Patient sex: F
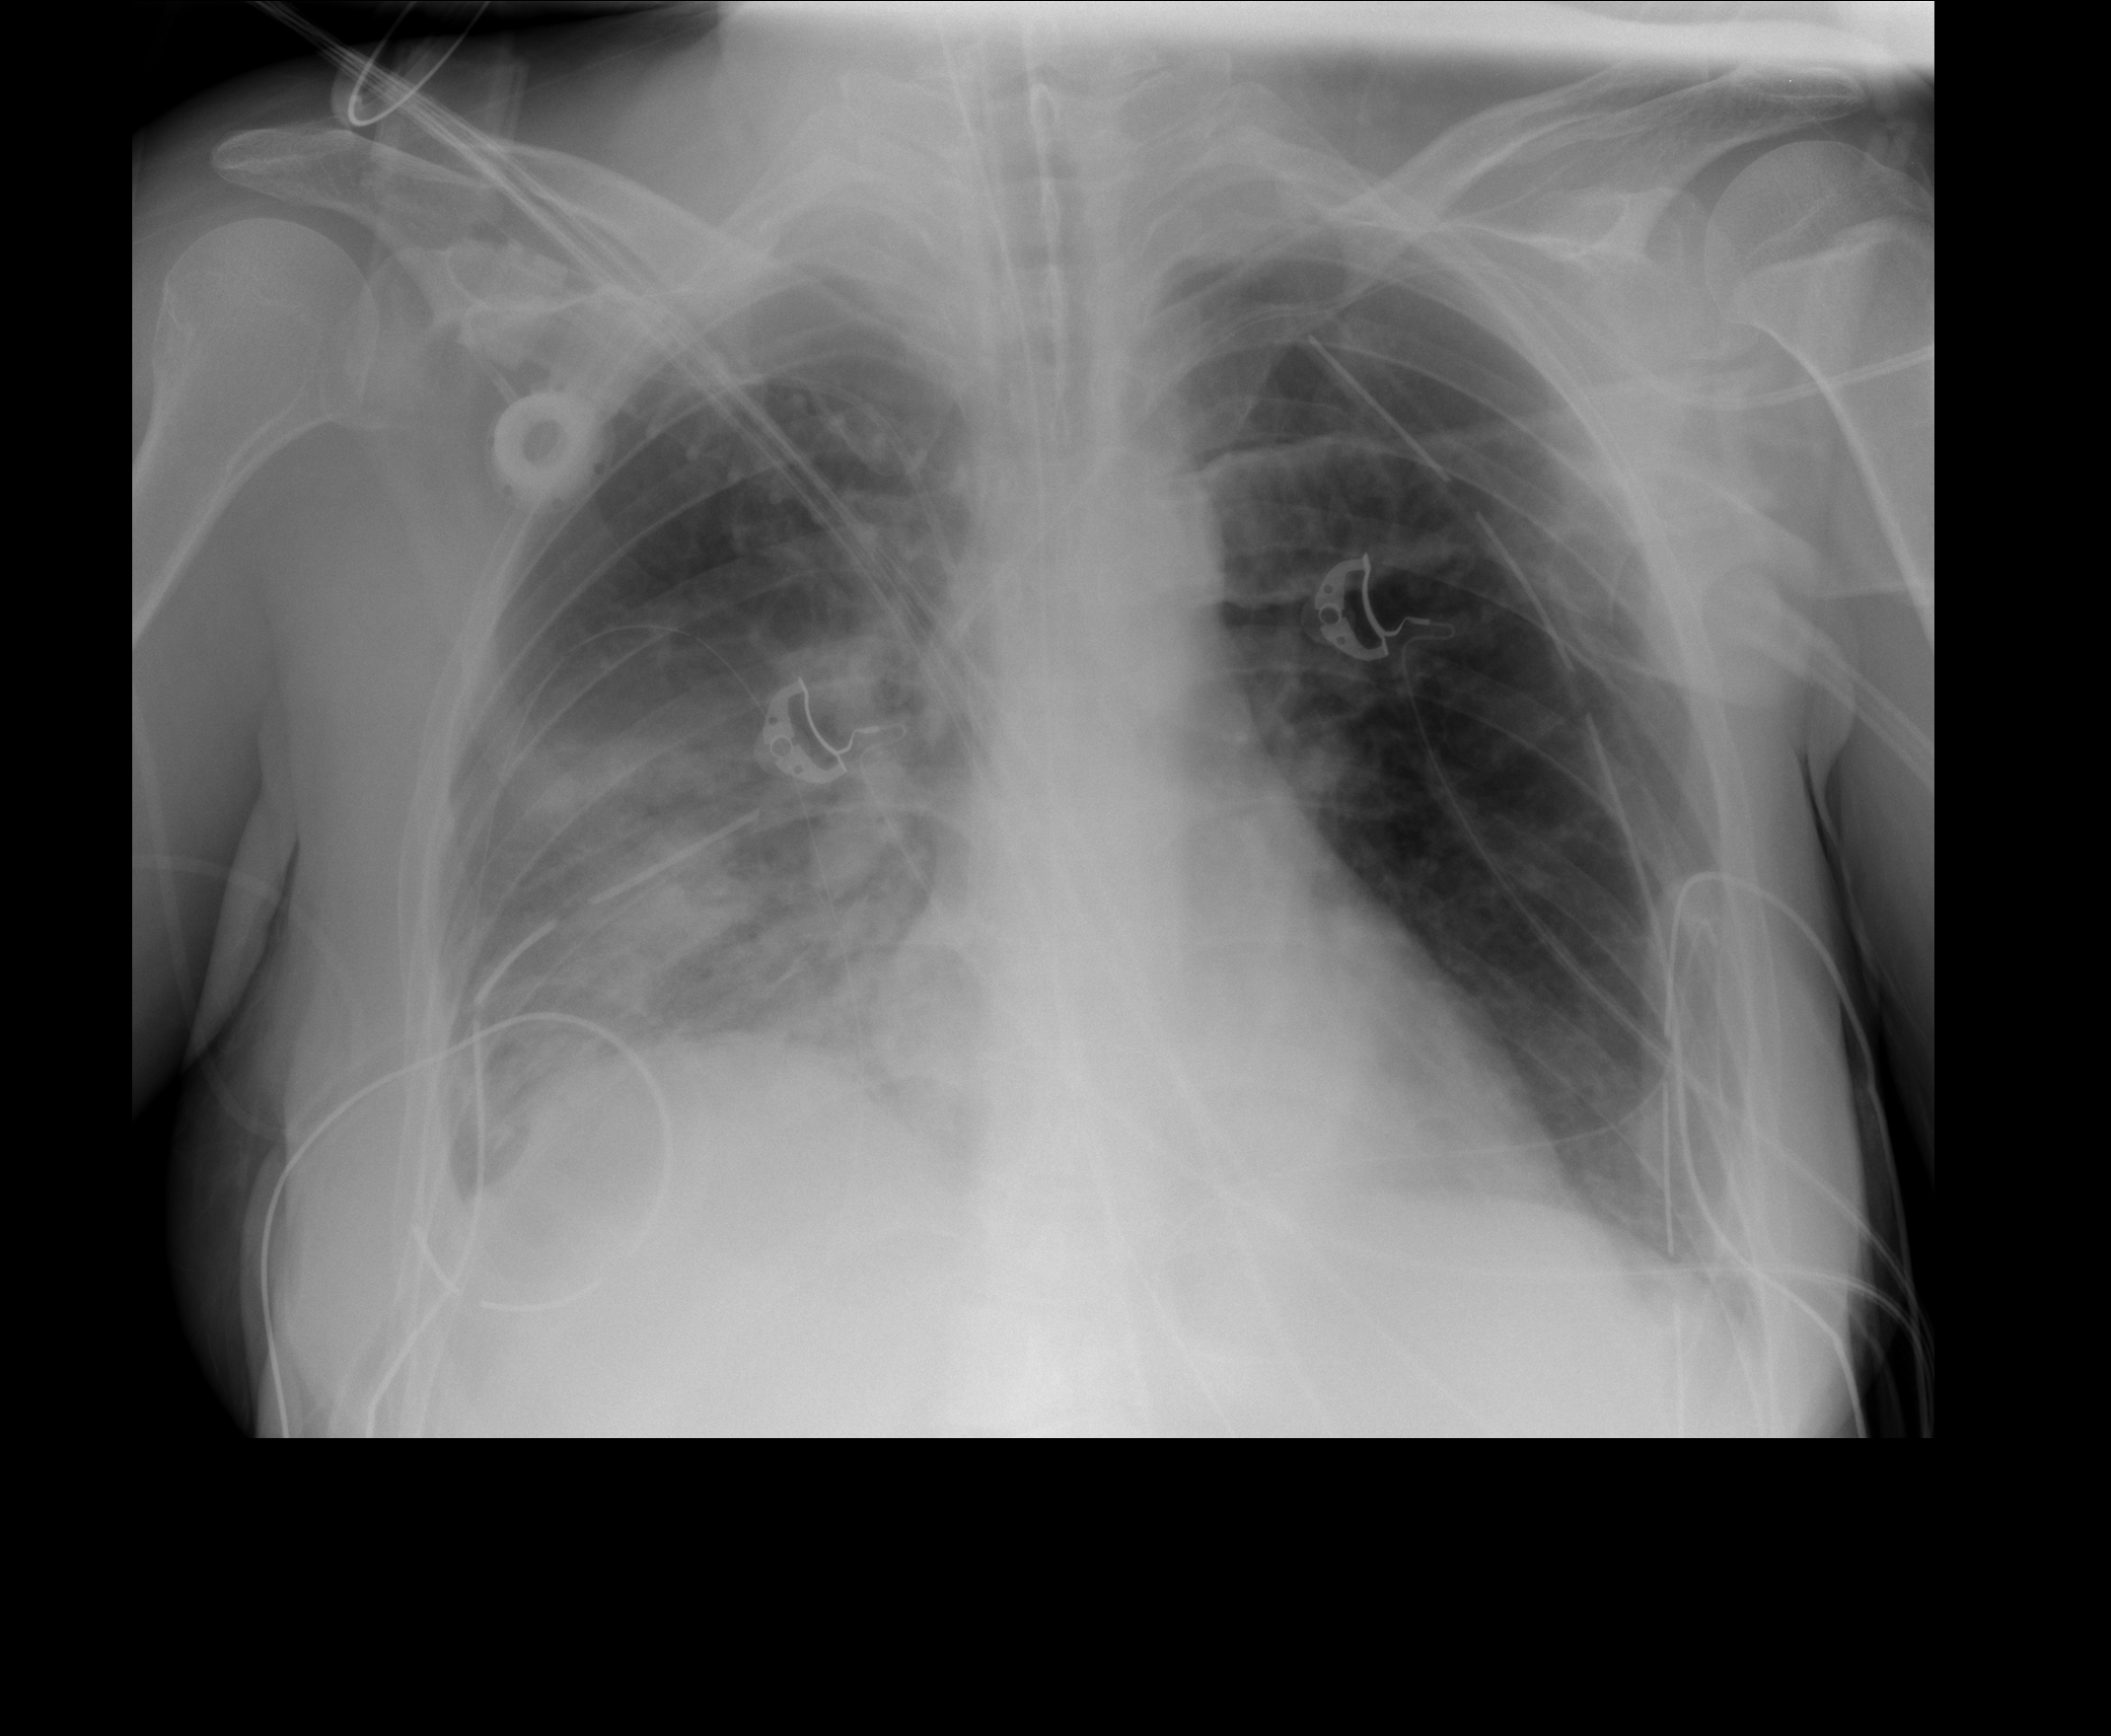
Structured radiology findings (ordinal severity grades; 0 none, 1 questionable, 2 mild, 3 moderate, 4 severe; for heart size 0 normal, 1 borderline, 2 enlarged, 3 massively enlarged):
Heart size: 0
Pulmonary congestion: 0
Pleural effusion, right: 2
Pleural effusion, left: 1
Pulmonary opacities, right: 2
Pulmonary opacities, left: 0
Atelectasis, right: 2
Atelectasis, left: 0